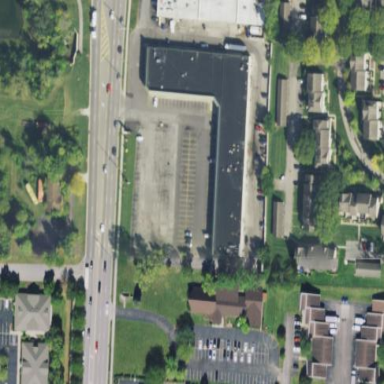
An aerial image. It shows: Commercial building.